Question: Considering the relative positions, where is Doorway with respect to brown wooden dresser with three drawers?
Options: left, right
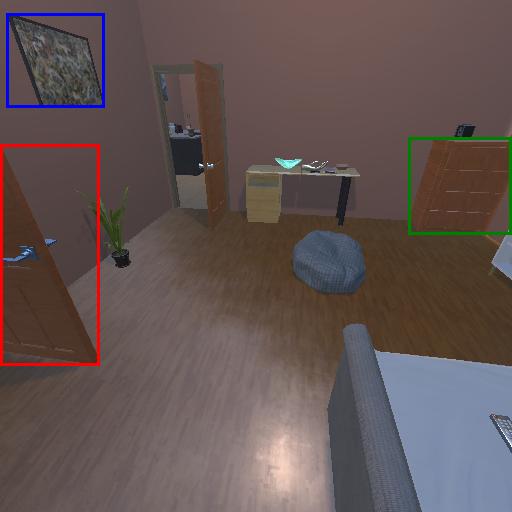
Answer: left